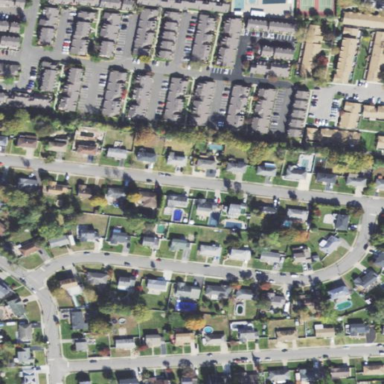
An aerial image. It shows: Sidewalk.